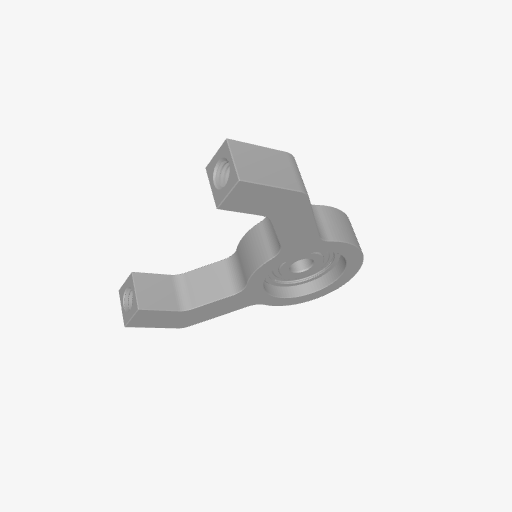
Part: Side1Post2PillowBlock4ID